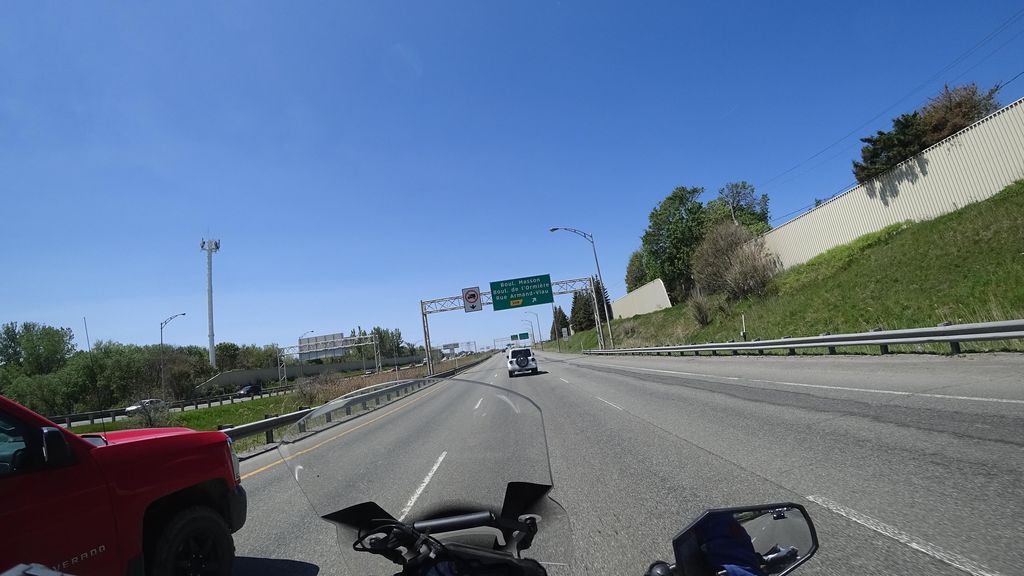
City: quebec_city